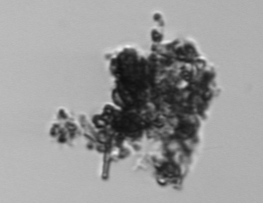
Label: detritus